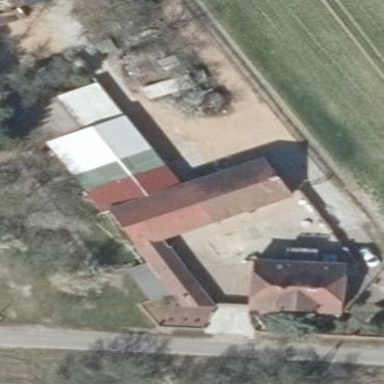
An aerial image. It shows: Farm auxiliary building with flat grey roof.